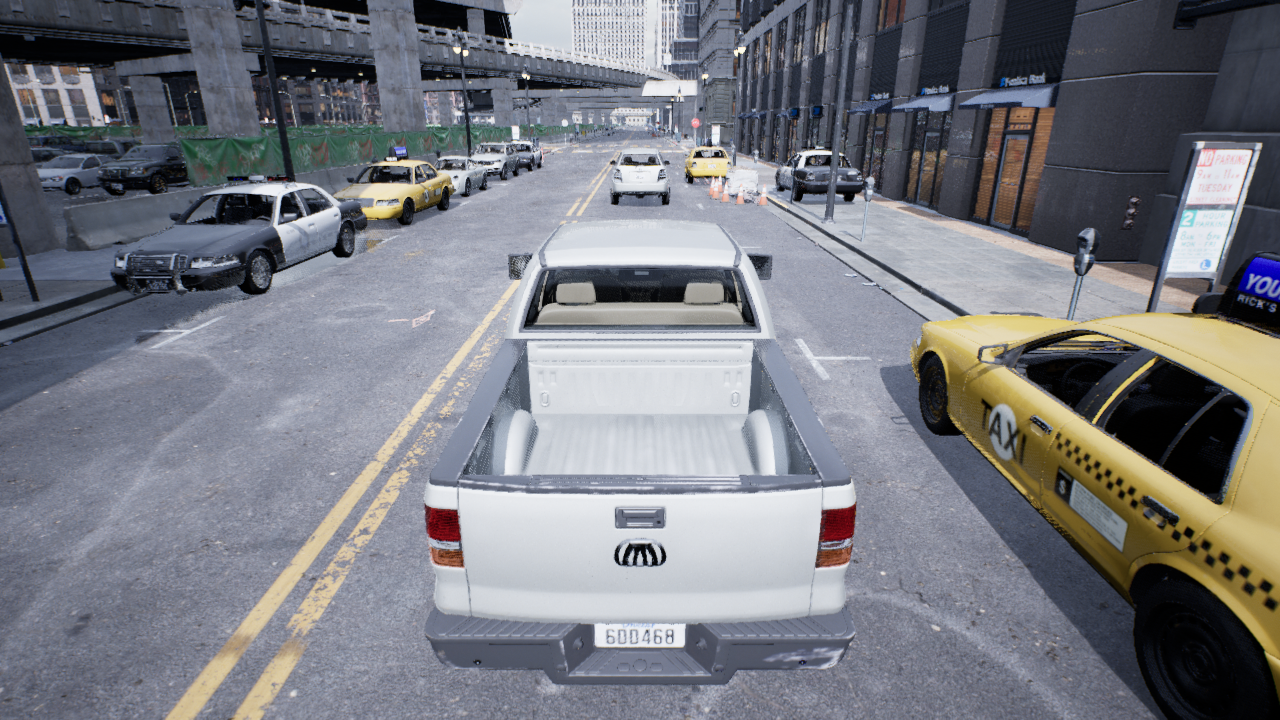
Venue: downtown
Lighting: overcast
Vehicle rig: pickup